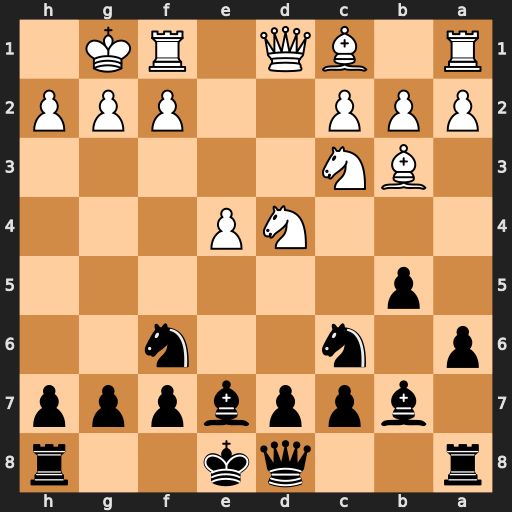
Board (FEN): r2qk2r/1bppbppp/p1n2n2/1p6/3NP3/1BN5/PPP2PPP/R1BQ1RK1
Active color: b
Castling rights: kq
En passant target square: -
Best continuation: Nxd4 Qxd4 c5 Qd3 c4 Bxc4 bxc4